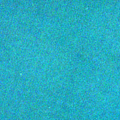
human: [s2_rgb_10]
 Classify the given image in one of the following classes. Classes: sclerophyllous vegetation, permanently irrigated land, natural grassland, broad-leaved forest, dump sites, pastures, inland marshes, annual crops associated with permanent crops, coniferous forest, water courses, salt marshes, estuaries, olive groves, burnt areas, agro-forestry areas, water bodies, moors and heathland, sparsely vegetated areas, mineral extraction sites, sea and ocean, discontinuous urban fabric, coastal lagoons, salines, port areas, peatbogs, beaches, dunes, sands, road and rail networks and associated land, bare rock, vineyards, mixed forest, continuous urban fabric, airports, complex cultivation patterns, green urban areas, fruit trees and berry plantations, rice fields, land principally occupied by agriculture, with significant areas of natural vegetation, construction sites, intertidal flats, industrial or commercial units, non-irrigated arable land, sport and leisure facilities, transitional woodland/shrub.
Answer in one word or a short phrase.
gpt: sea and ocean